Field crop: maize
Growth stage: 2
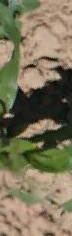
Species: maize